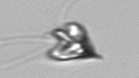
Label: Pyramimonas_longicauda